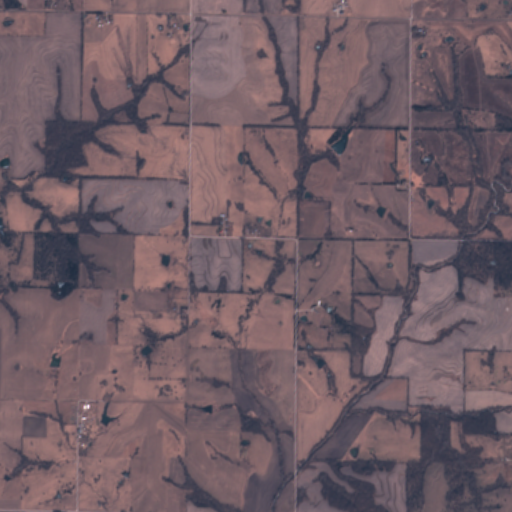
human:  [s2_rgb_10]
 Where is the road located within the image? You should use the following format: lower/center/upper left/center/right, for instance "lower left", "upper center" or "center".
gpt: There is no road in the image.